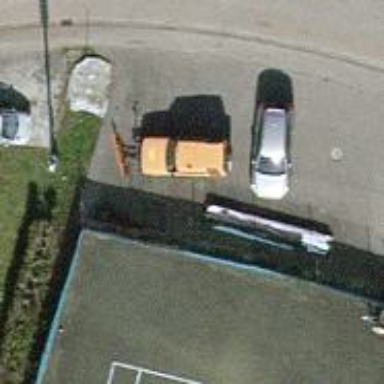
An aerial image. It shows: Parking area with surface.